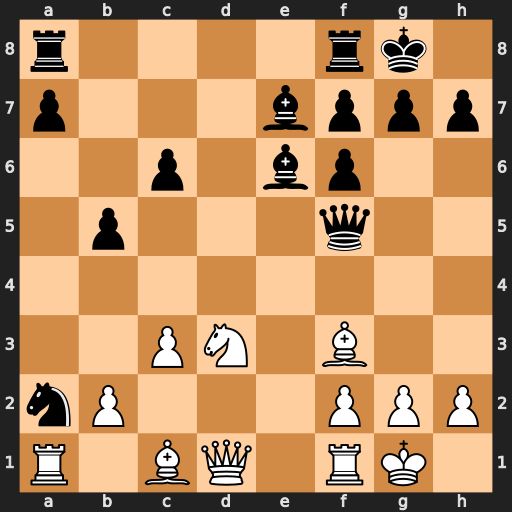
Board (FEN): r4rk1/p3bppp/2p1bp2/1p3q2/8/2PN1B2/nP3PPP/R1BQ1RK1
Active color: w
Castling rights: -
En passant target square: -
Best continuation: g4 Bb3 gxf5